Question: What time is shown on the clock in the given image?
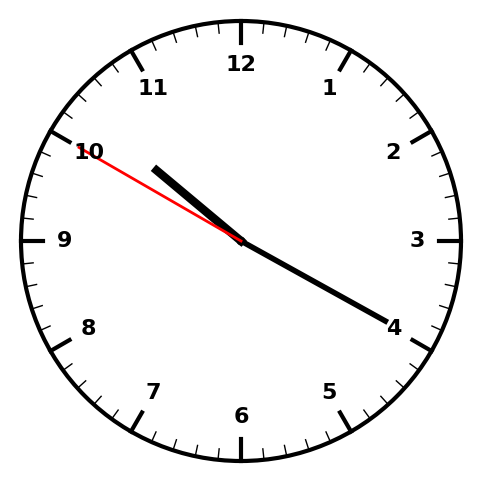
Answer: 10:19:50